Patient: sex M, age 72
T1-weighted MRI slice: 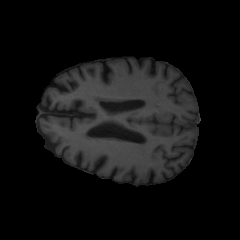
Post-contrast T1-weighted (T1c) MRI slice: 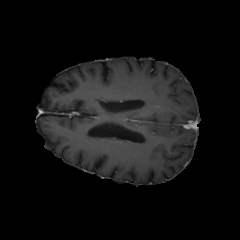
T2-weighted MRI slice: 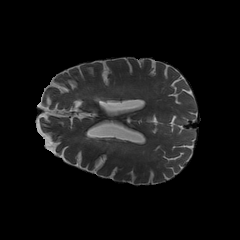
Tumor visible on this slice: no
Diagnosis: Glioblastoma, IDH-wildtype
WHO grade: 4